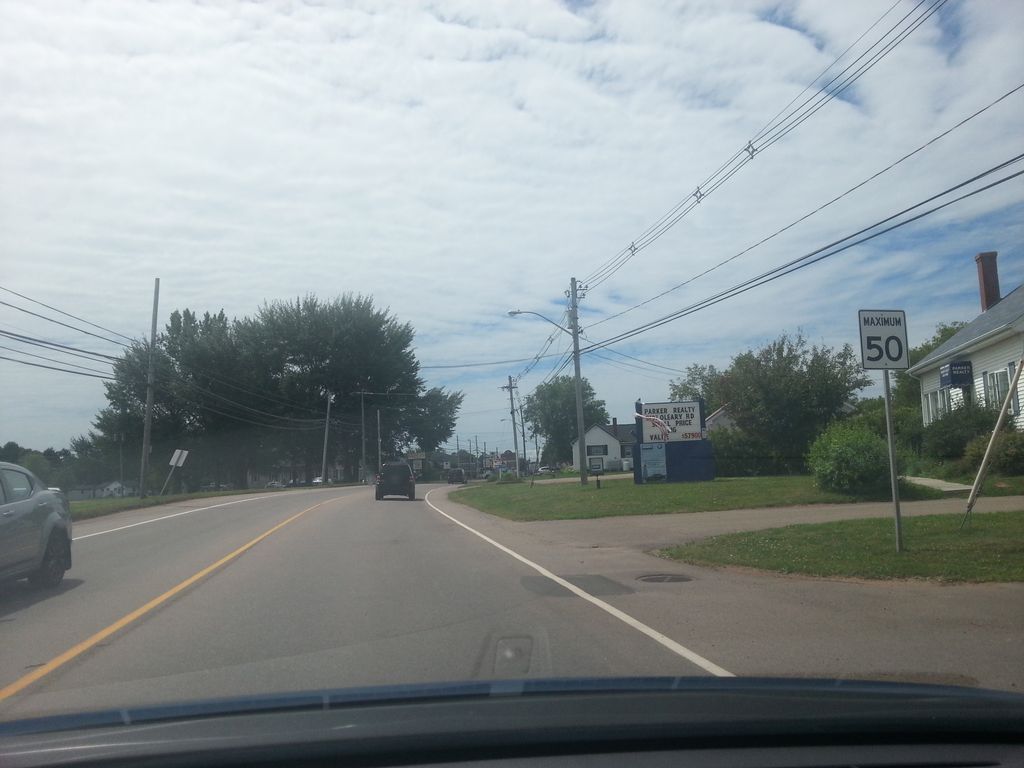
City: charlottetown